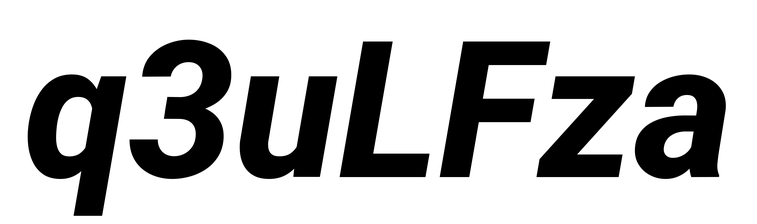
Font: Roboto-Italic_ExtraBold_Italic